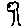
Label: tree